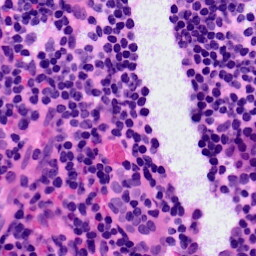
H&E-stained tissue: LymphNode